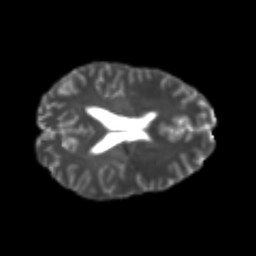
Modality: T2w
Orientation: axial
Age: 26
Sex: female
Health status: healthy
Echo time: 0.074 s